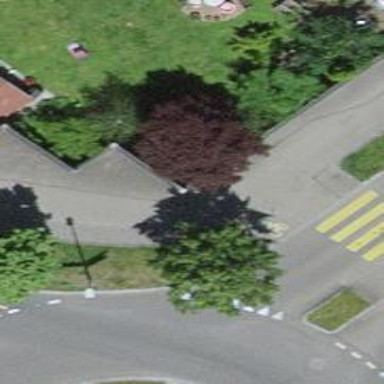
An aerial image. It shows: Asphalt sidewalk along the footway.